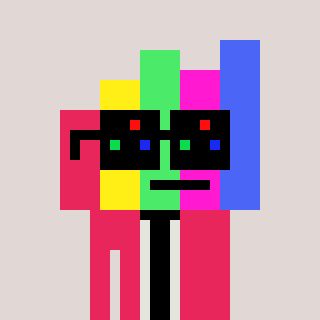
a pixel art character with square black sunglasses, a bar chart-shaped head and a redpinkish-colored body on a warm background